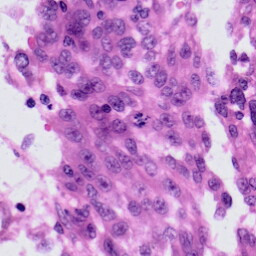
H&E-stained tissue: Skin